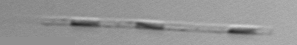
Label: Leptocylindrus